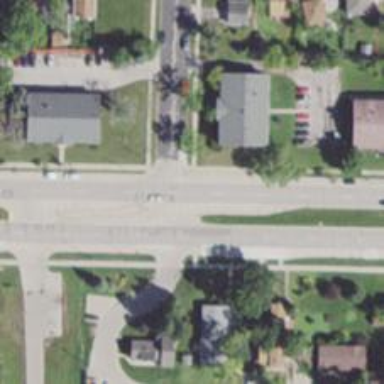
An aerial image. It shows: Unmarked crossing on the road.